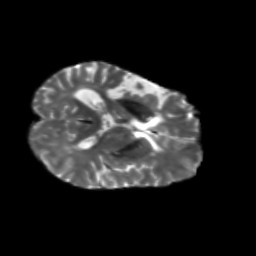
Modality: T2w
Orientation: axial
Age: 46
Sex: male
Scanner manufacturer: siemens
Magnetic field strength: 3 T
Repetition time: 5.25 s
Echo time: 0.08 s